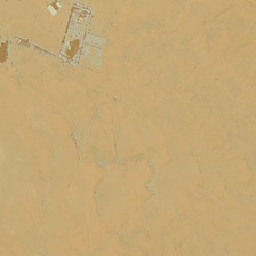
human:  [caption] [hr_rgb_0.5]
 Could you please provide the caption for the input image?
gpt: There is a grey site located in the Khaki desert.

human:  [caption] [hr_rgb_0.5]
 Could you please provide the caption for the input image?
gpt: the off white desert has some relic .

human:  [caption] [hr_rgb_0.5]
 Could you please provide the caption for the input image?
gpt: There is a gray site in the Khaki desert.

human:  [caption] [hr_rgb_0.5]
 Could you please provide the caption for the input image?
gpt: we can see a construction site in this bleak desert .

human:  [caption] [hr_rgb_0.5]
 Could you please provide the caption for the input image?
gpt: There is a gray site located in the desert of khaki.